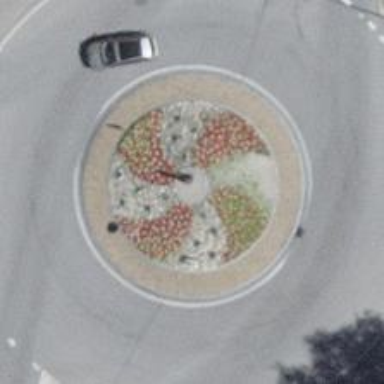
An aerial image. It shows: Primary highway intersecting roundabout.